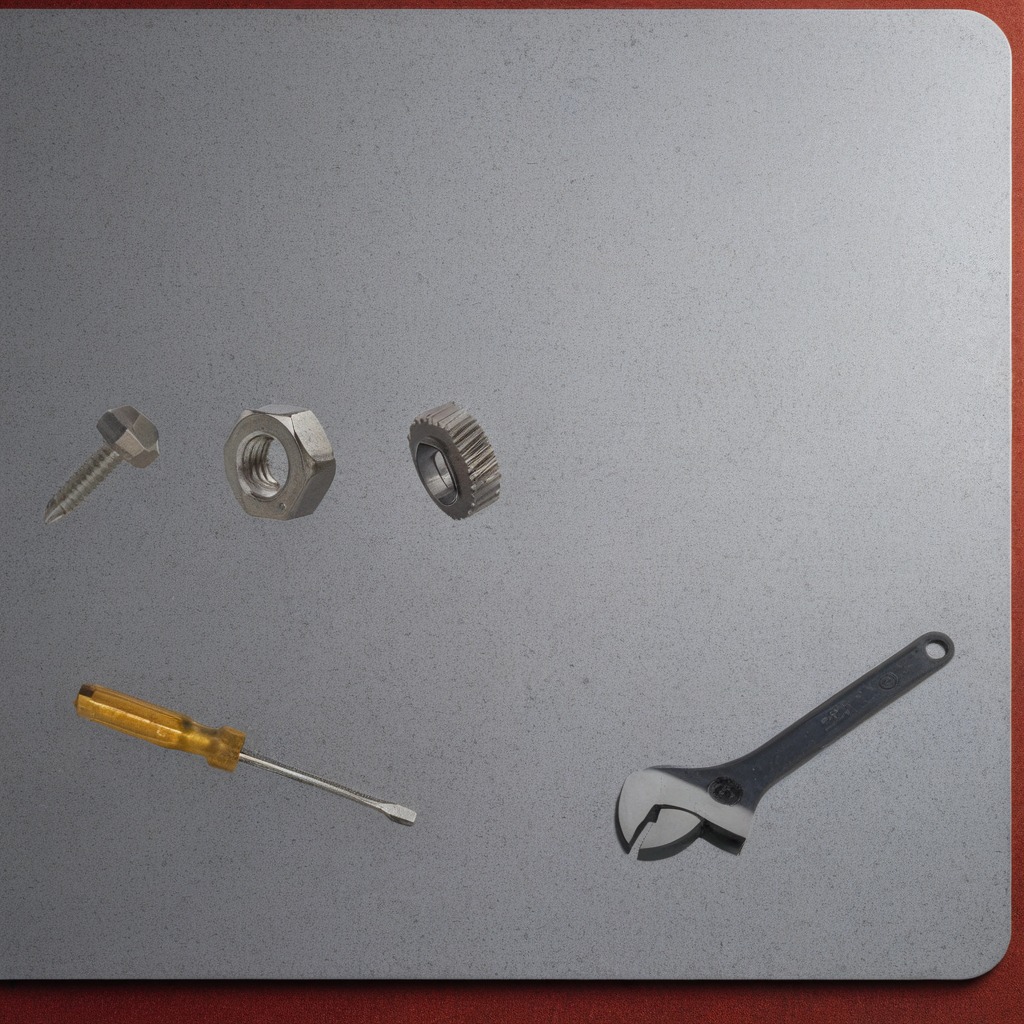
A metal gear with teeth, a metal machine screw, a screwdriver, a metal nut, and a wrench are lying on the granite tabletop.